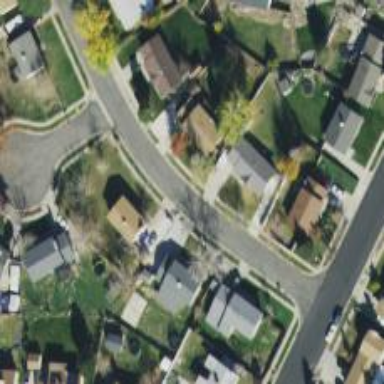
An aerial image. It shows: Neighborhood.